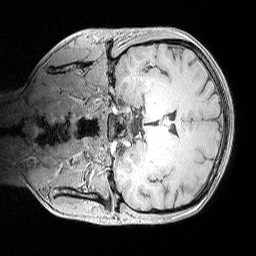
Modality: MP2RAGE
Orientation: coronal
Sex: female
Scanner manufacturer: siemens
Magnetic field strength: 3 T
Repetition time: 5 s
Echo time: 0.00292 s